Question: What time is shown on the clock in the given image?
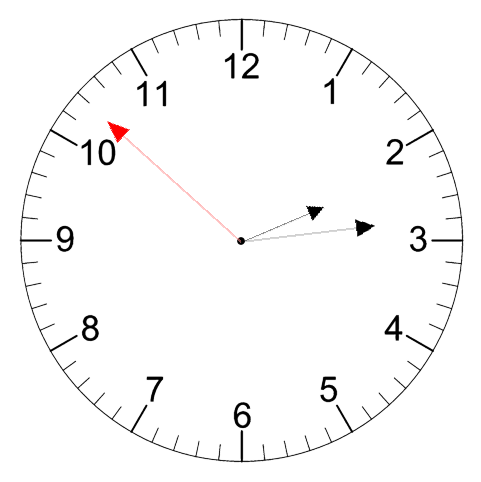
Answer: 02:13:52